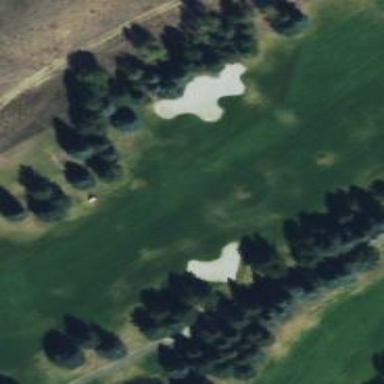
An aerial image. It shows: Rough grassy area used for golf.